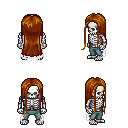
a pixel art fantasy rpg character, male body template, skeleton, white tattered cape, teal pants, brunette extra-long hairstyle, four views (front, back, left, right), 2x2 character sprite sheet, small pixel art, hard edges, no anti-aliasing